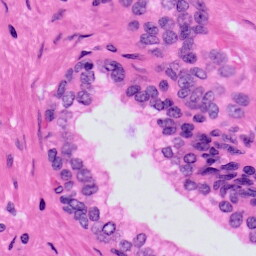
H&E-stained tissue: Prostate